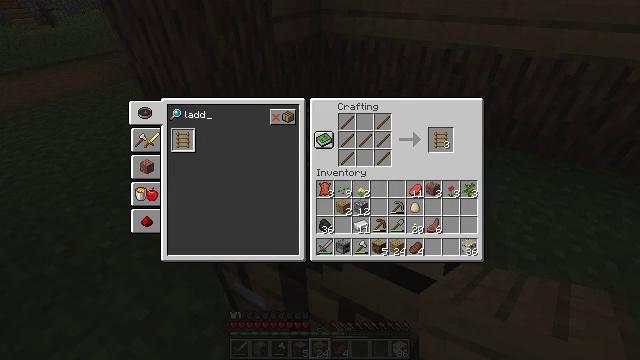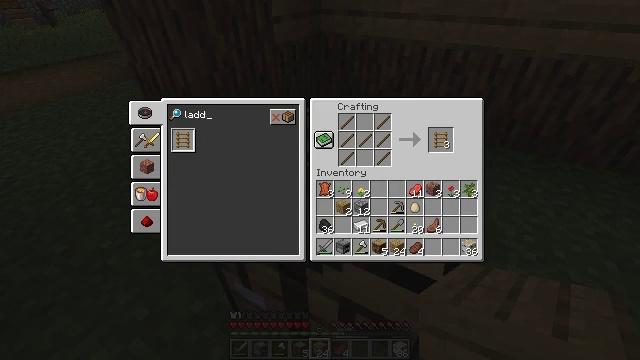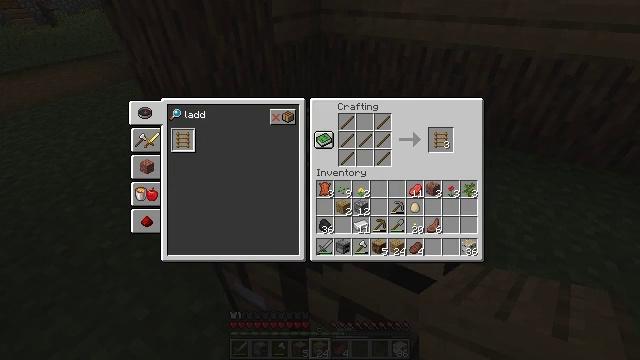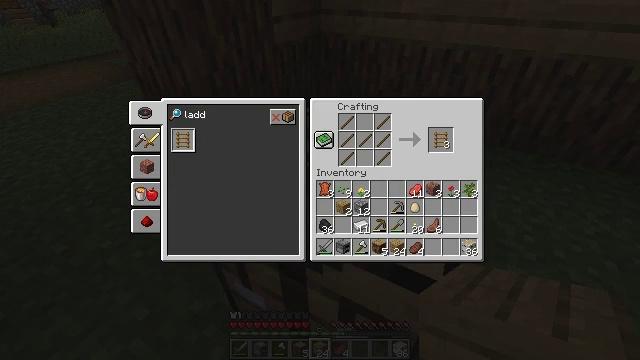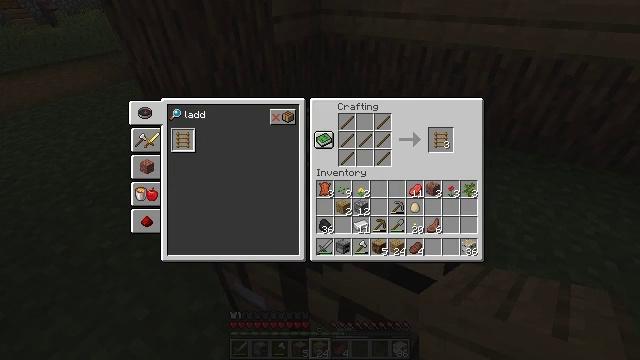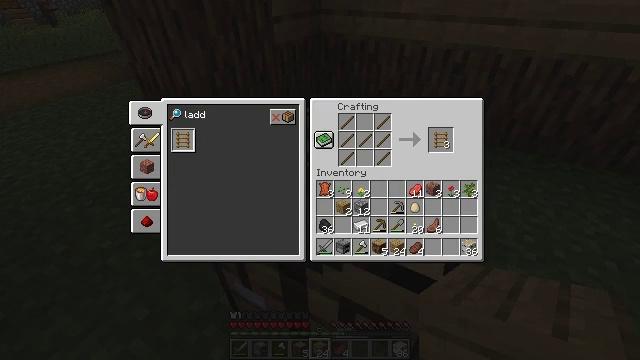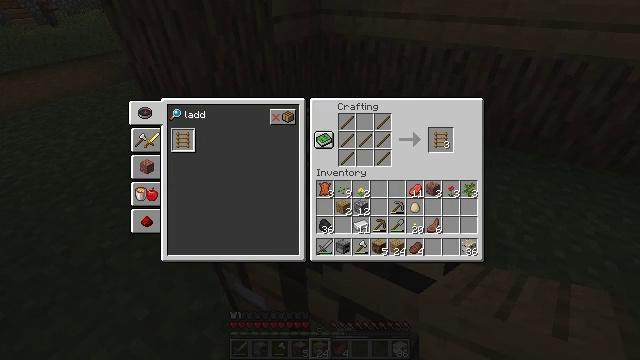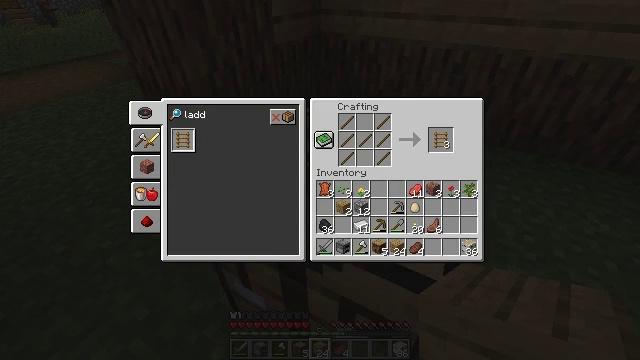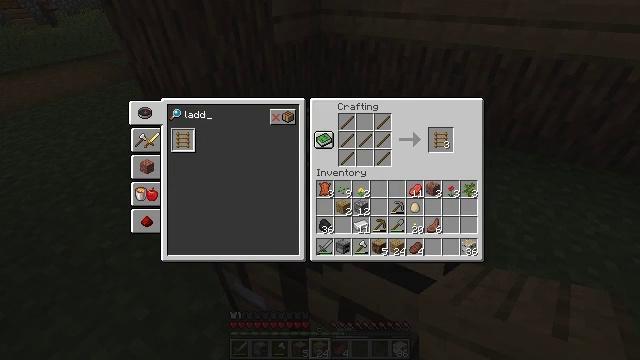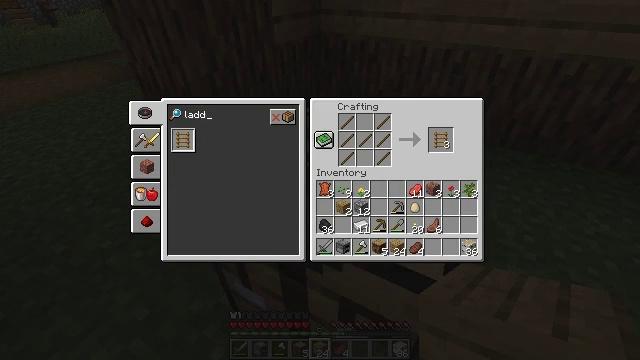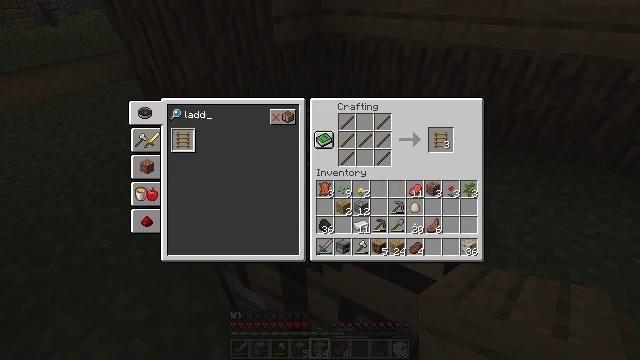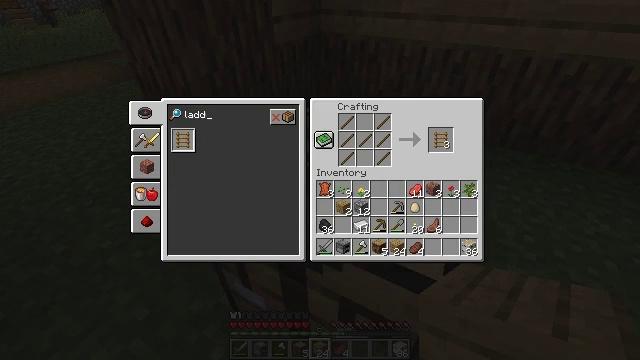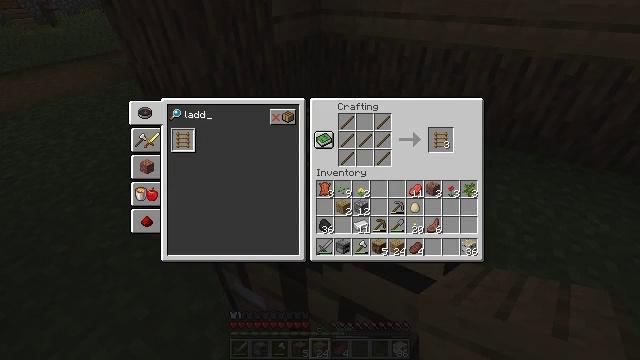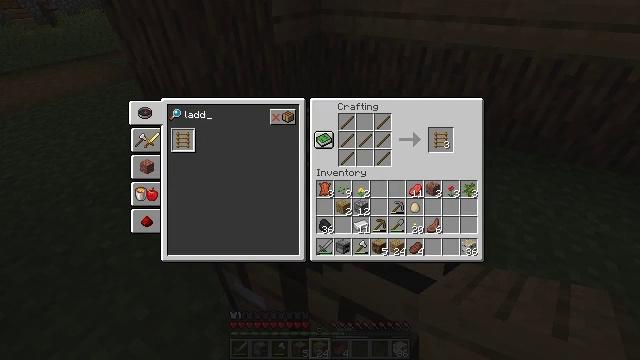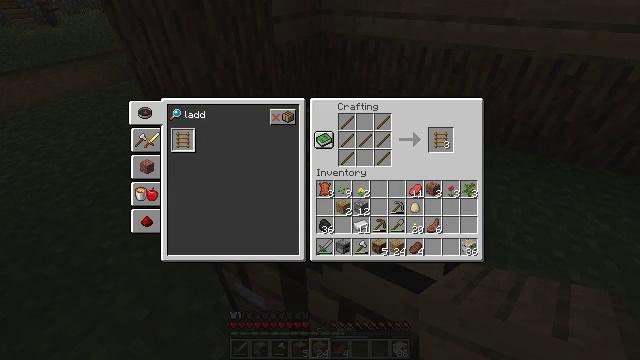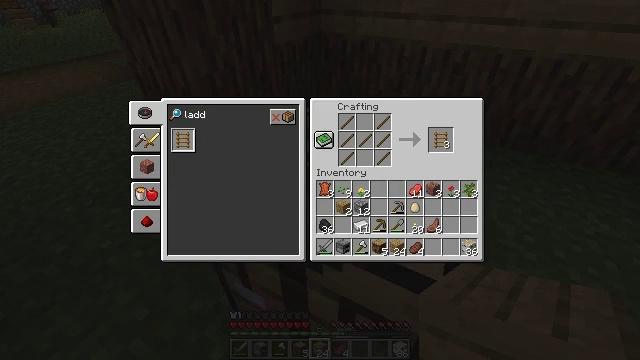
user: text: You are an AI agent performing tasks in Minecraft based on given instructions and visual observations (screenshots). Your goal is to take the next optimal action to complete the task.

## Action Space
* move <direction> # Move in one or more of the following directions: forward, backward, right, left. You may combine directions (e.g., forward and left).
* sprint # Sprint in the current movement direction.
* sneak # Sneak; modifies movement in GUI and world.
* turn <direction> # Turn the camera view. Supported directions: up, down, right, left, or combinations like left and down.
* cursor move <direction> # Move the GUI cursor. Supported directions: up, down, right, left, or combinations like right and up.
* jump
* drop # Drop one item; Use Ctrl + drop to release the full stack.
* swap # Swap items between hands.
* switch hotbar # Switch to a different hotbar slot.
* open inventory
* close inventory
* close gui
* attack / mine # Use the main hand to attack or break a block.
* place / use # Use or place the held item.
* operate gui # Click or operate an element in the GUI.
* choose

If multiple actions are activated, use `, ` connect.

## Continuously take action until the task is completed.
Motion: motion action
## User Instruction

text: Craft multiple sticks into a ladder.
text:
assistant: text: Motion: no_op
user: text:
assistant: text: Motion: cursor move up
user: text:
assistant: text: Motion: cursor move up
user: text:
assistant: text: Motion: no_op
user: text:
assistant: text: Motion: cursor move up
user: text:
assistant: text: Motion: no_op
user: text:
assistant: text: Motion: no_op
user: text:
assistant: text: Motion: no_op
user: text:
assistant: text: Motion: no_op
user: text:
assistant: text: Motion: cursor move right
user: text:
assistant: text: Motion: no_op
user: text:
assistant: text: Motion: no_op
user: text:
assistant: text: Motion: no_op
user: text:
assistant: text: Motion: no_op
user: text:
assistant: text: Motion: no_op
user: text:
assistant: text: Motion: no_op
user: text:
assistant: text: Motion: no_op
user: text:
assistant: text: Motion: no_op
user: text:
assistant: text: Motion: no_op
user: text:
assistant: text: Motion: no_op
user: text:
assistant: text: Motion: no_op
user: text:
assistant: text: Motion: no_op
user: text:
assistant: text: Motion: no_op
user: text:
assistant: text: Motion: no_op
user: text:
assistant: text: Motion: no_op
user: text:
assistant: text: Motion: no_op
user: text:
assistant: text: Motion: no_op
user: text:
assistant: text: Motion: no_op
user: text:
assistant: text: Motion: no_op
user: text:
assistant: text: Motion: no_op